Interaction volume radius: 5 \u00c5
Interaction volume height: 10 \u00c5
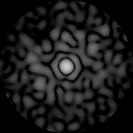
Disorder parameter: 0.8479